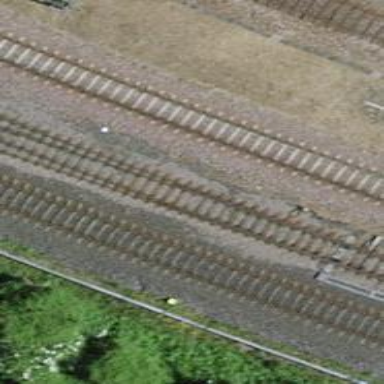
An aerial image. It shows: Railway switch with the turnout on the left side.